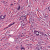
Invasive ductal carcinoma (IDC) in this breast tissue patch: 1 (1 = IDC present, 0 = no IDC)